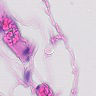
Metastatic tissue present: no